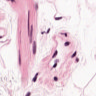
Metastatic tissue present: no